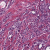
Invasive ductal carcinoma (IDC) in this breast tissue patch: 1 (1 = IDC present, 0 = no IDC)